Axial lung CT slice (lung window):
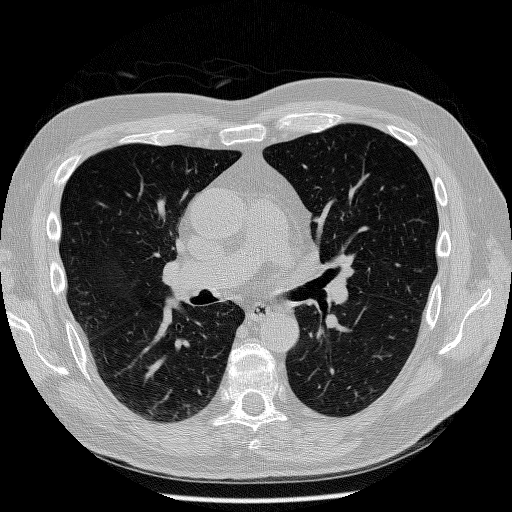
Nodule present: no